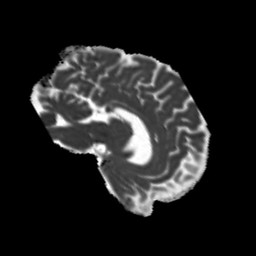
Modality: MD
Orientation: sagittal
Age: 43
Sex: male
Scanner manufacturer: siemens
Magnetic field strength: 3 T
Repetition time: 5.25 s
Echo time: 0.08 s